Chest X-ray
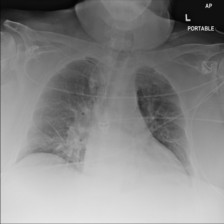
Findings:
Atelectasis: negative
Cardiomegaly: negative
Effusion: negative
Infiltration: negative
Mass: negative
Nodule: negative
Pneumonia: negative
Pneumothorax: negative
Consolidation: negative
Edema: negative
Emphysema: negative
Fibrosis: negative
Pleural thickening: negative
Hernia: negative